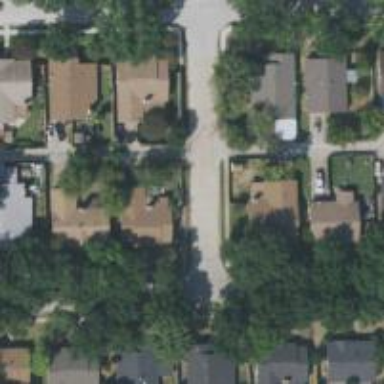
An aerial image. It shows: Alley classified as service road.